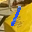
Label: 1